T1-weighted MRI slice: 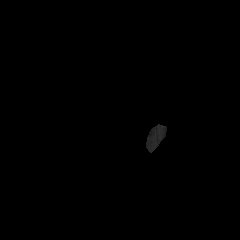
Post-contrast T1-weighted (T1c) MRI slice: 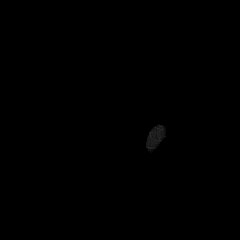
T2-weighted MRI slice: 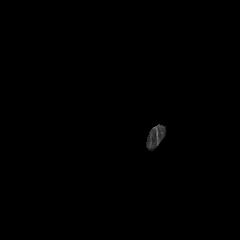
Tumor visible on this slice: no